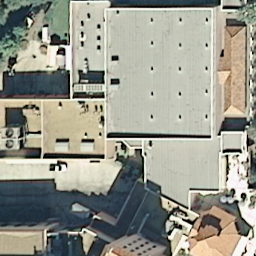
Label: buildings